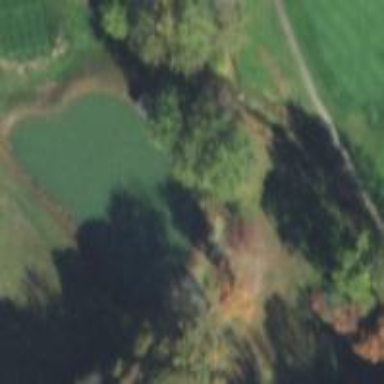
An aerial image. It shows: Water hazard on golf course. The hazard is natural water feature.